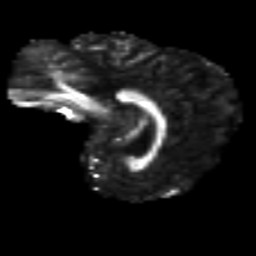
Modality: FA
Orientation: sagittal
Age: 47
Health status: ill
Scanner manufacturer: philips
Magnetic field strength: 3 T
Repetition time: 9 s
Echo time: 0.127 s